Question: I have created Filter with this code:
'''
saveFileDialog1.FileName = "SimplifiedLog";
saveFileDialog1.Filter = "RichTextFormate | *.rtf |Text Files | *.txt |All Files| *.*";
saveFileDialog1.Title = "Save Simplified KL File";
saveFileDialog1.ShowDialog();
'''
The problem is that every time I select any filter (Other than the selected one) it adds extension in the previous one. See Picture below:
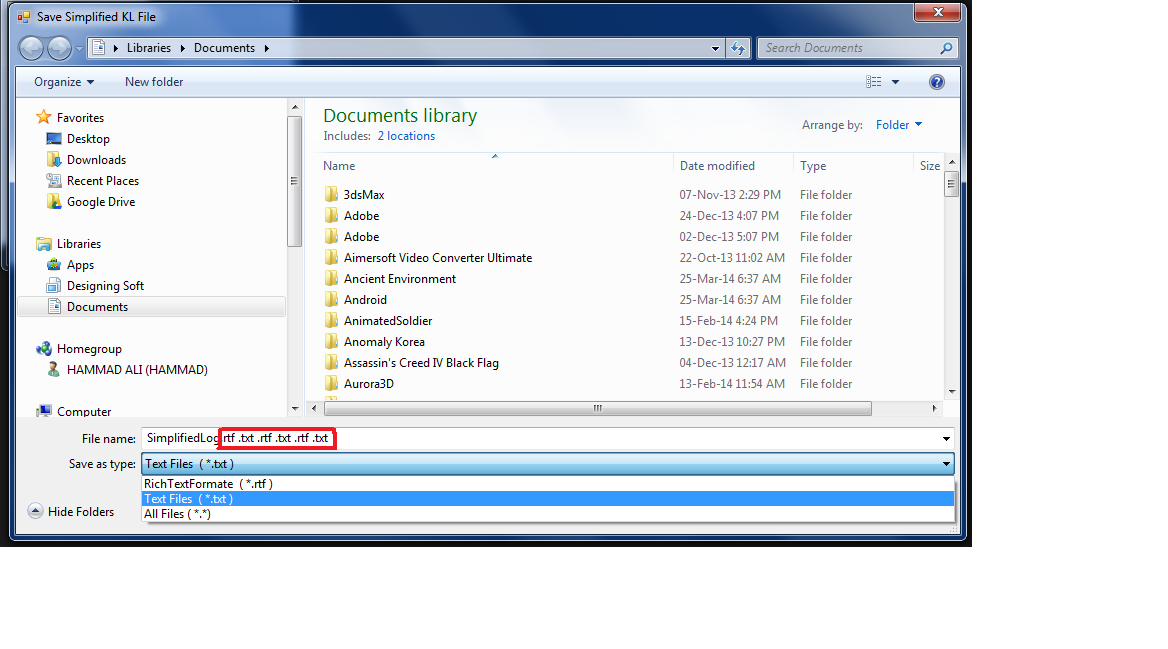
Answer: You should remove the spaces:
'''
saveFileDialog1.Filter = "RichTextFormate|*.rtf|Text Files|*.txt|All Files|*.*";
'''
The spaces after and before '|' are evaluated as is, so you should not add them if not necessary.